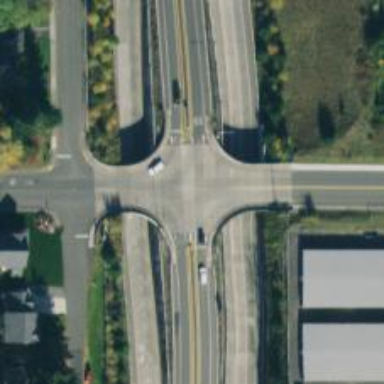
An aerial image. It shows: Trunk highway bridge.